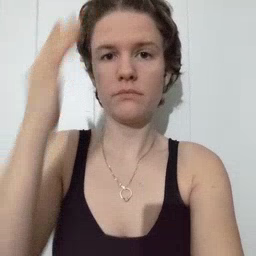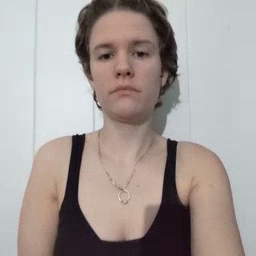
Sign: hat